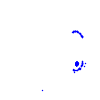
Particle: electron